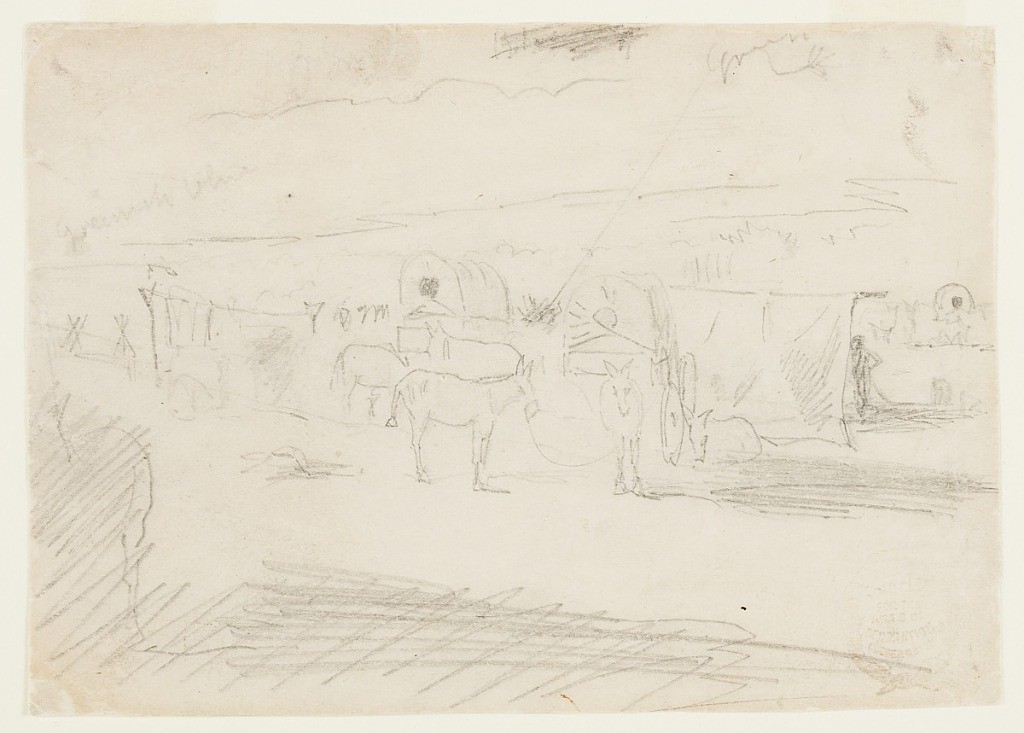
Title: Train of Army Wagons
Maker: Winslow Homer, American, 1836–1910
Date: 1862
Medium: Graphite on paper
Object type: Drawing
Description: Horizontal view of a resting train on army wagons, with tethered mules.